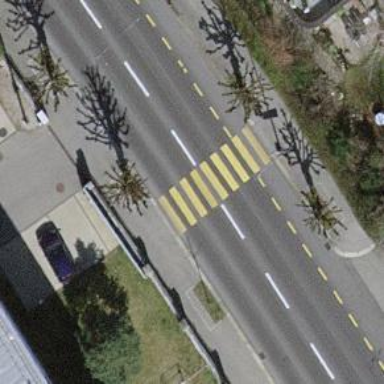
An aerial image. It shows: Uncontrolled road crossing with markings.